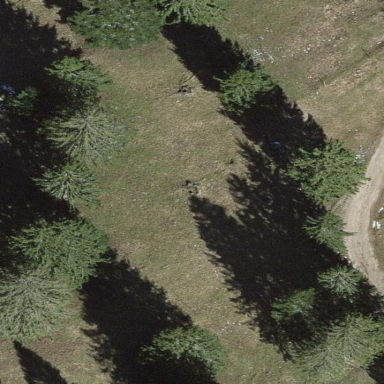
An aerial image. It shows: Forest area dominated by needle-leaved trees.